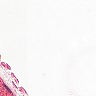
Metastatic tissue present: no